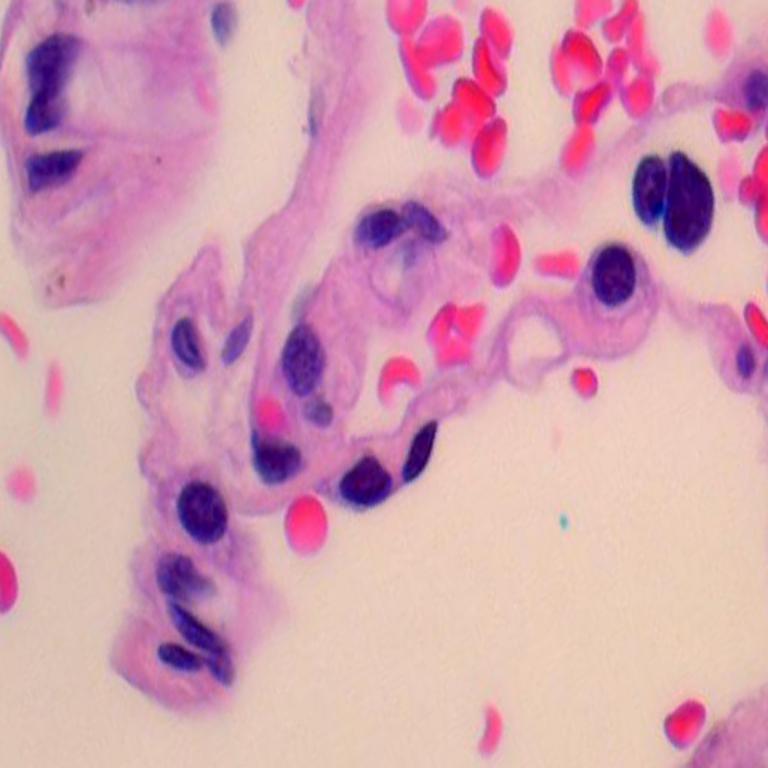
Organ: lung
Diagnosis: benign